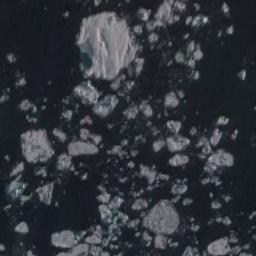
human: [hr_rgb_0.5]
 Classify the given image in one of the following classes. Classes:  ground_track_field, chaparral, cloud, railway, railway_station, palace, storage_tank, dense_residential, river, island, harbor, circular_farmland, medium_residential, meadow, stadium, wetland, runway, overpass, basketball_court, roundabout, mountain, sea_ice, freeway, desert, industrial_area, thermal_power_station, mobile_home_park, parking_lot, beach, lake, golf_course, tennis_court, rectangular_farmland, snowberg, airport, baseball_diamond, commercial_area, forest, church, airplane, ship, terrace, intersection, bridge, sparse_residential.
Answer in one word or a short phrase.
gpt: sea_ice